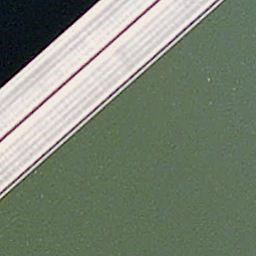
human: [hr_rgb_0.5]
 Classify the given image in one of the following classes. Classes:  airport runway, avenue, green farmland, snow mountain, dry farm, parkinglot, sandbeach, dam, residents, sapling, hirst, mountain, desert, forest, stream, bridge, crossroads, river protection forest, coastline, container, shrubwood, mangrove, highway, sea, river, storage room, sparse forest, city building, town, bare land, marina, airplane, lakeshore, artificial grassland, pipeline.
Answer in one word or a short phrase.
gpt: bridge